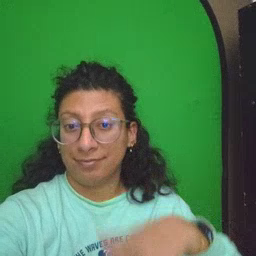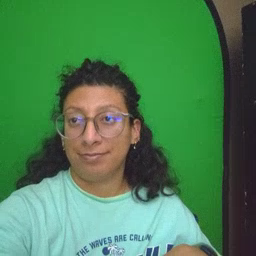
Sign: yourself